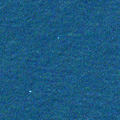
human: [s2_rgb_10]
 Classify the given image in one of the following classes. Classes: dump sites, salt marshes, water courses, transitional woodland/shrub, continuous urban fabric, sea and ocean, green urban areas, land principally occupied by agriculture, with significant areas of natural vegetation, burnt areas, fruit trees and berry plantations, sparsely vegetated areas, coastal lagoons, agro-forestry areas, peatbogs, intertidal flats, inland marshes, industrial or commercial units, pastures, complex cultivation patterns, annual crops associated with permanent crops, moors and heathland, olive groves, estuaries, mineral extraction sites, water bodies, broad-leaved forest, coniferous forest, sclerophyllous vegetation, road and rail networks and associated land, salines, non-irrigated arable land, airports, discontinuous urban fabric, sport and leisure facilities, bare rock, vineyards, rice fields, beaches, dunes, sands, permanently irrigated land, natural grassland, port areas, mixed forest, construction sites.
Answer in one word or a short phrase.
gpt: sea and ocean